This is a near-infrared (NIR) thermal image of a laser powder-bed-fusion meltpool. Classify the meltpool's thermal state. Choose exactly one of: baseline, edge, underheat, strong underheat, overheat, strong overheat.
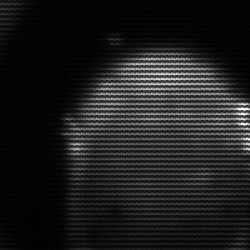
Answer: edge